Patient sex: F
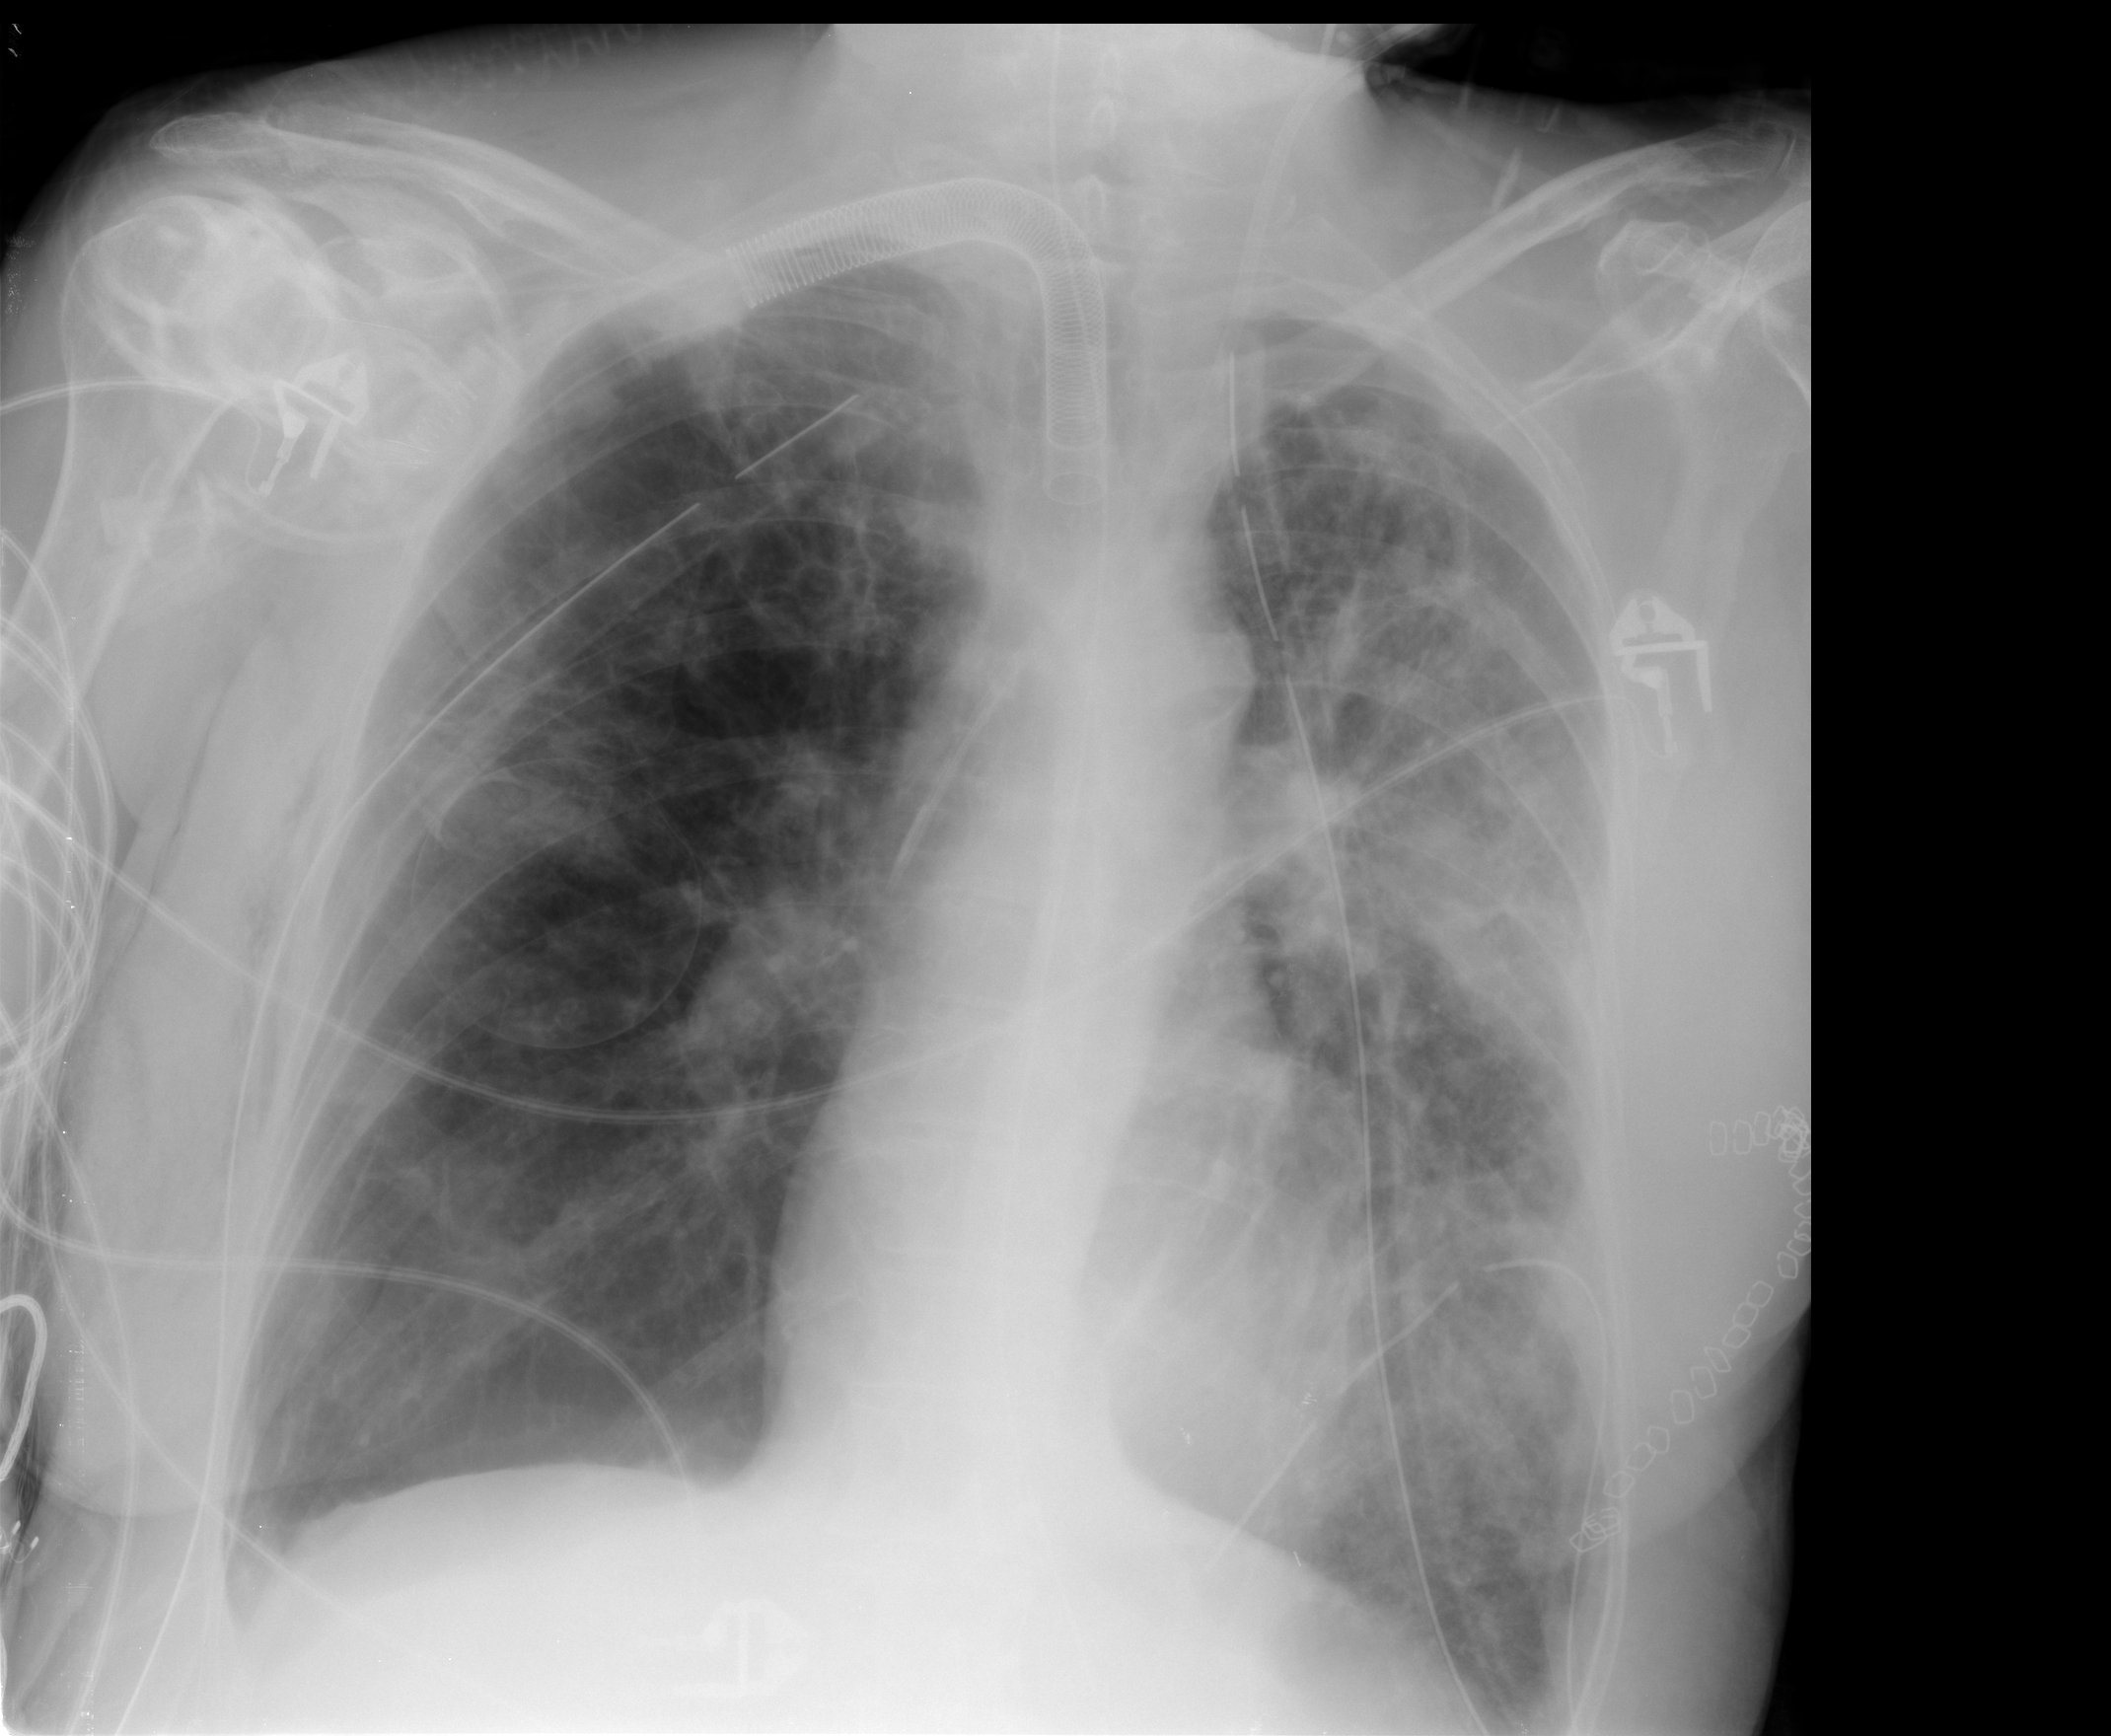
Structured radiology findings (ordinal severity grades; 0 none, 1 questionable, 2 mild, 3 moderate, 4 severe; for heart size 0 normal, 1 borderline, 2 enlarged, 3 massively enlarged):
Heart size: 0
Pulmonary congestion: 0
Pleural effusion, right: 0
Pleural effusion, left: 0
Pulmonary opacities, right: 2
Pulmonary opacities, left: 3
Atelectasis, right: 2
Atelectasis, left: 2